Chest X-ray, AP view. Patient: 19 years old, sex M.
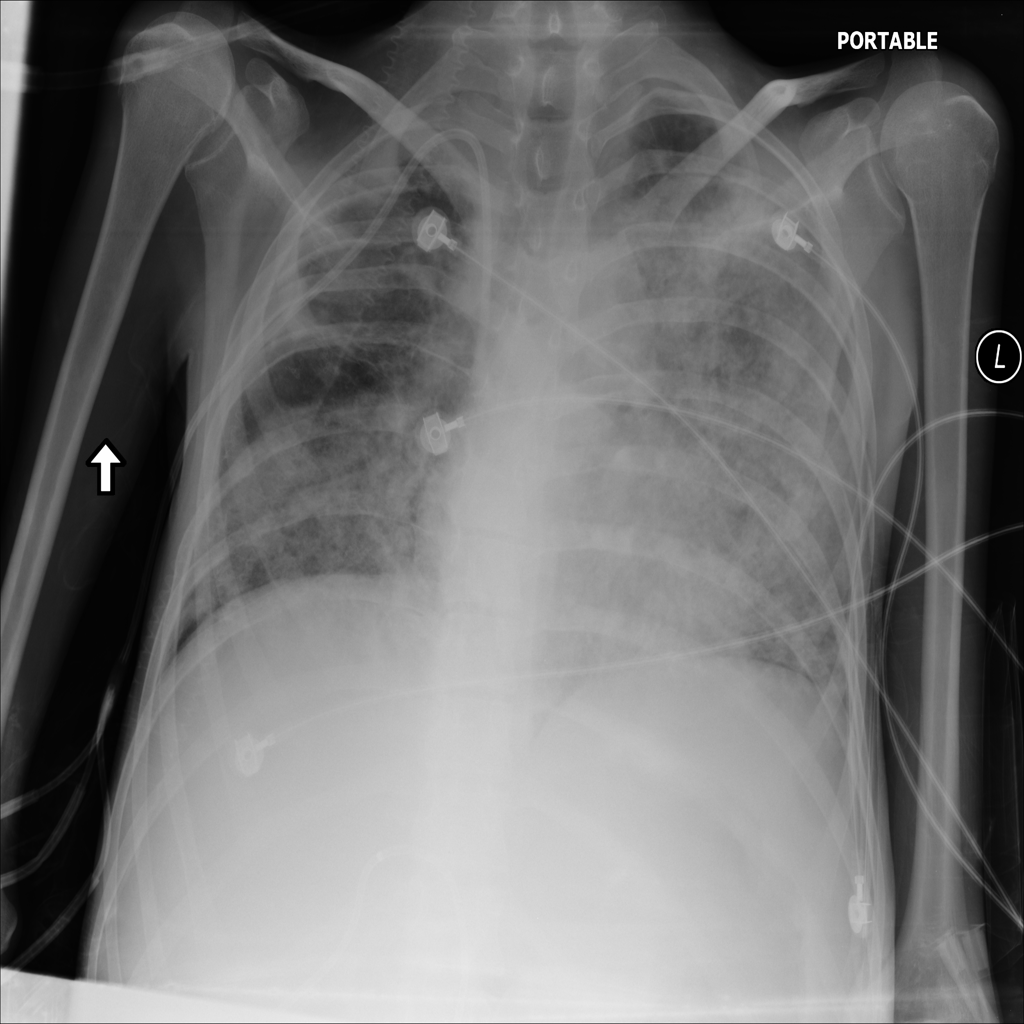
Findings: No Finding